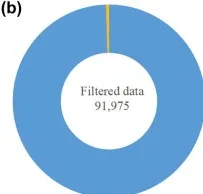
The results of ptNGS. After eliminating the number of short sequences with low quality, unmatched sequences and matched sequences with low quality, the remaining number of valid sequences is 91,975, (b) In this 91,975, the number of effective sequences filtered was 91,492, the number of Aflatus sequences was 87, the number of Aspergillus sequences was 25, and the number of human herpesvirus type 5 sequences was 371.
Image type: radiology (ct)